Question: I'm having a trouble with my CodeIgniter site. I notice everytime I go to a page, the page is requested twice by the browser (Tried on Firefox and Chrome and different computers too). Here's a screenshot from Firebug:
As you can see in the image, the page 'invite' is requested twice. I've looked at Chrome developer tools and it says that the second request is initiated from line 4 of the file 'jquery-1.7.1.min.js'. Also, in Chrome developer tools, the second request has the same size as the first one. Yet, the response is actually empty (Same thing with Firebug). A simple Hello World PHP page still works fine though.
What could've been the cause of this problem?
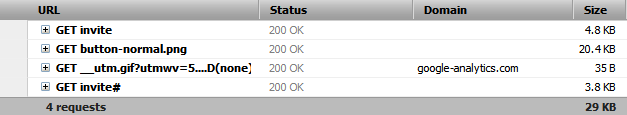
Answer: You probably have a resource requested during page load which erroneously has an almost-empty URL. For example, in your CSS you may have 'background-image: url(#)', or an ajax call to '"#"'. Notice that the second URL is 'invite#', not 'invite'. That's a clue.